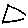
Label: triangle